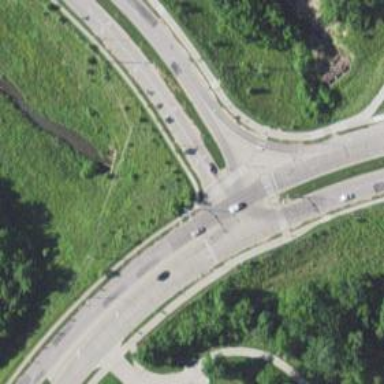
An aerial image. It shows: Unmarked road crossing.